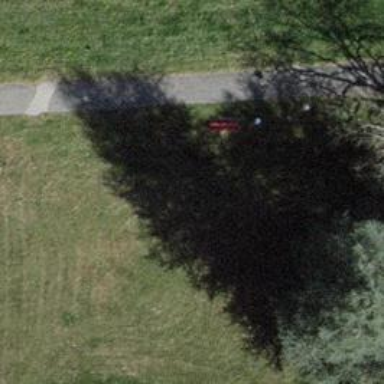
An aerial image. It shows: Bench for seating.